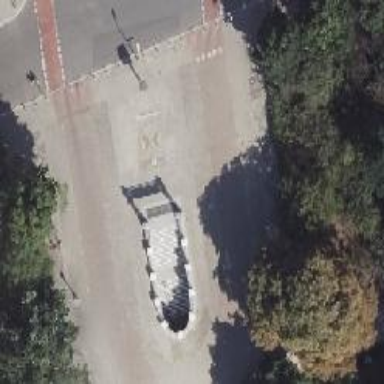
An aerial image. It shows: Subway entrance.